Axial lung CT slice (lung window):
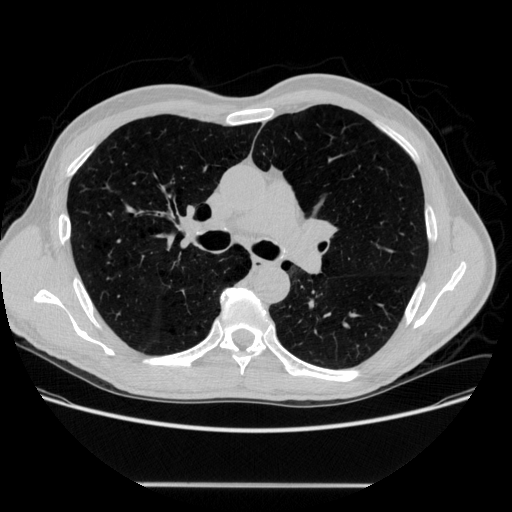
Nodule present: no